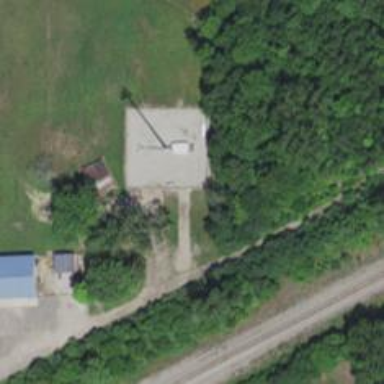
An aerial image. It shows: Mast tower used for communication.